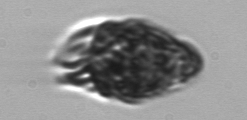
Label: Strombidium_morphotype2